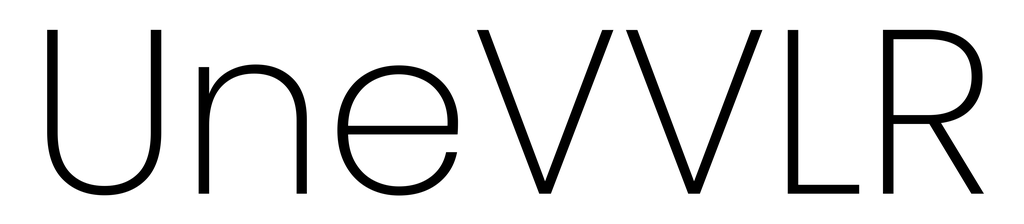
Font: Poppins-ExtraLight